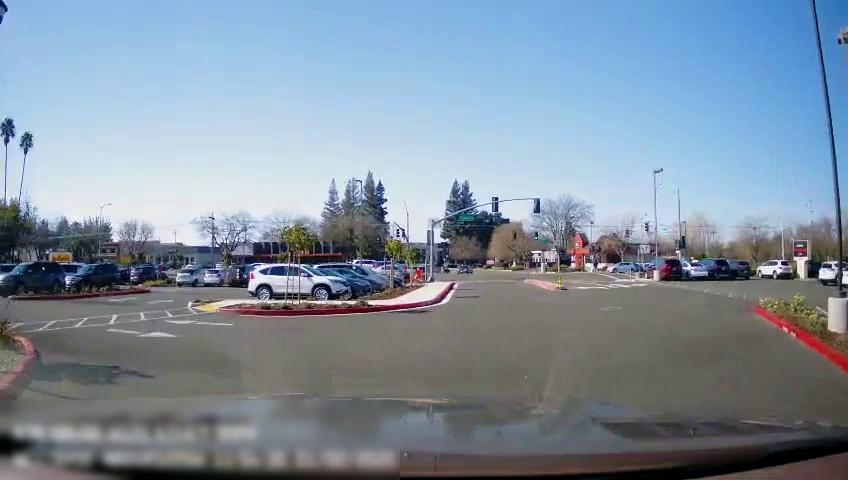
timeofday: Day
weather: Sunny
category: Drivable Space
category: Vehicles | SUV
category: Vehicles | SUV
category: Vehicles | Car
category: Vehicles | Car
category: Vehicles | Car
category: Vehicles | SUV
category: Vehicles | Car
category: Vehicles | Car
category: Vehicles | SUV
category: Vehicles | Car
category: Vehicles | SUV
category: Vehicles | Car
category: Vehicles | SUV
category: Vehicles | SUV
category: Vehicles | SUV
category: Vehicles | Car
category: Vehicles | SUV
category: Vehicles | Car
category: Vehicles | Car
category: Vehicles | SUV
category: Vehicles | SUV
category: Vehicles | SUV
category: Vehicles | SUV
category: Traffic | Signs
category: Traffic | Lights
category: Traffic | Lights
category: Traffic | Lights
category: Traffic | Signs